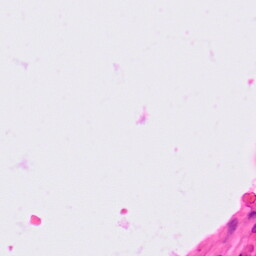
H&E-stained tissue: Lung